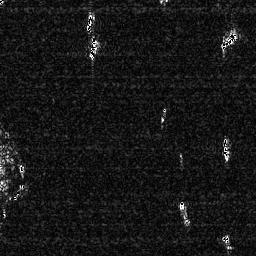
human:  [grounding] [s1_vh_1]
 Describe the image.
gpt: In the satellite image, there is  <ref>2 small ship </ref> <box>[[31, 3, 37, 12, 0], [33, 13, 39, 23, 0]]</box> located at top,  <ref>1 medium ship </ref> <box>[[84, 10, 92, 19, 0]]</box> located at top right,  <ref>1 small ship </ref> <box>[[85, 52, 90, 63, 0]]</box> located at right,  <ref>2 small ship </ref> <box>[[67, 76, 74, 88, 0], [85, 90, 91, 98, 0]]</box> located at bottom right.